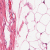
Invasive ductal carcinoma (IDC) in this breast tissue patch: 0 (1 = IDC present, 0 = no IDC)